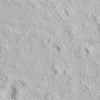
Atmospheric dust classification: not_dusty